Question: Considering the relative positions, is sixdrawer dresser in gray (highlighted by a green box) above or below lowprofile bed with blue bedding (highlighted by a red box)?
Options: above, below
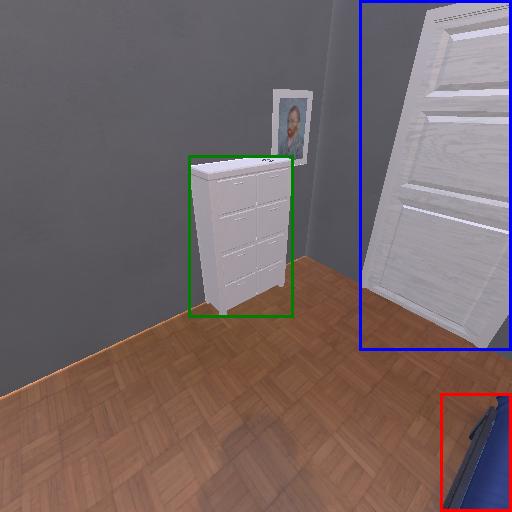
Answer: above